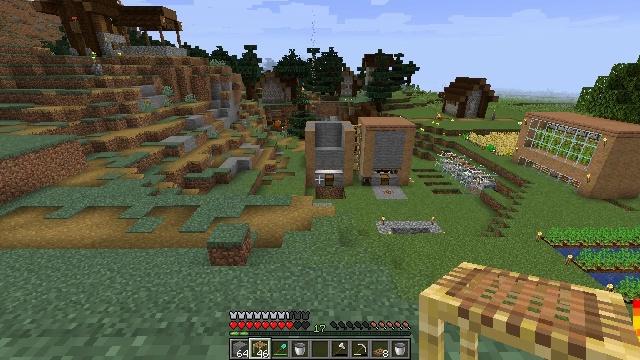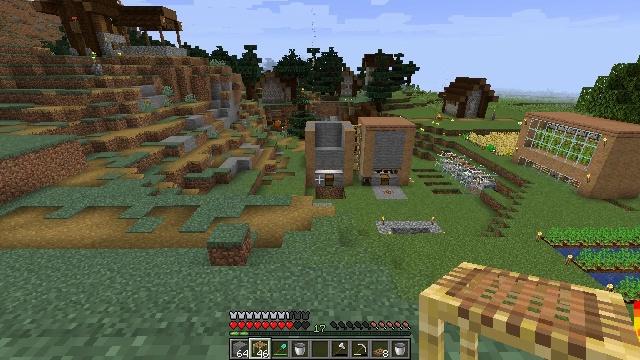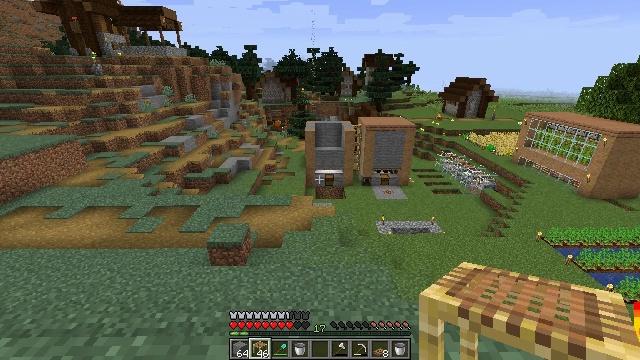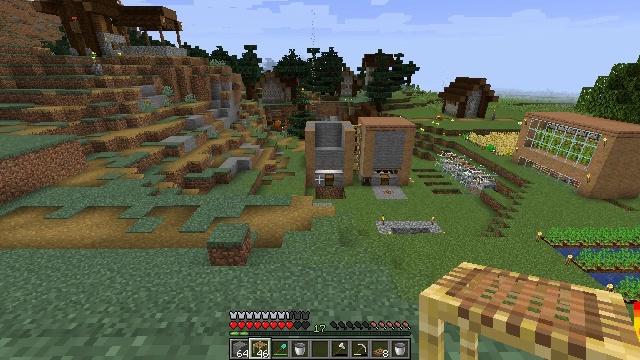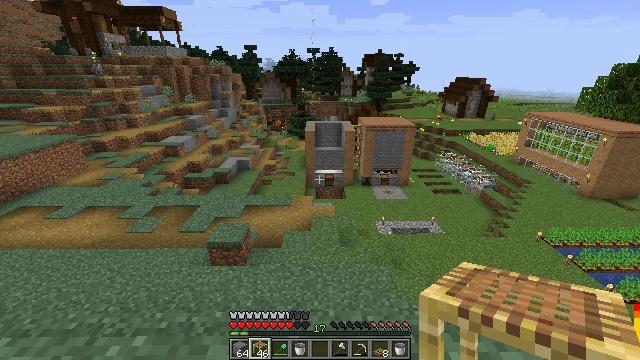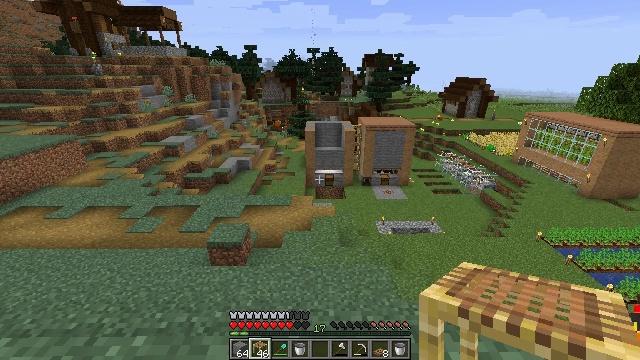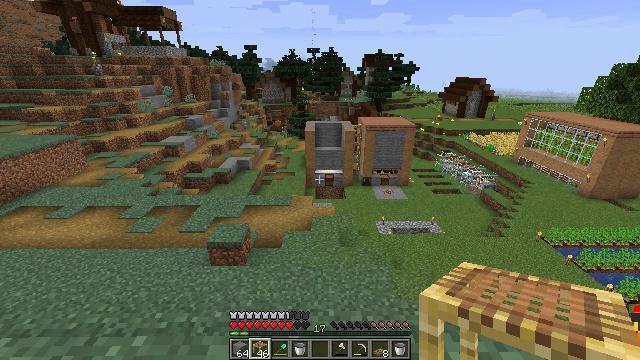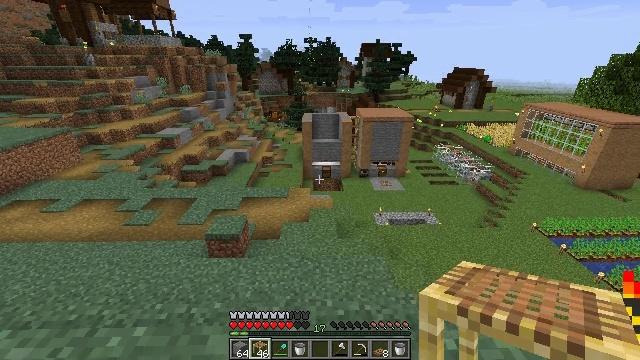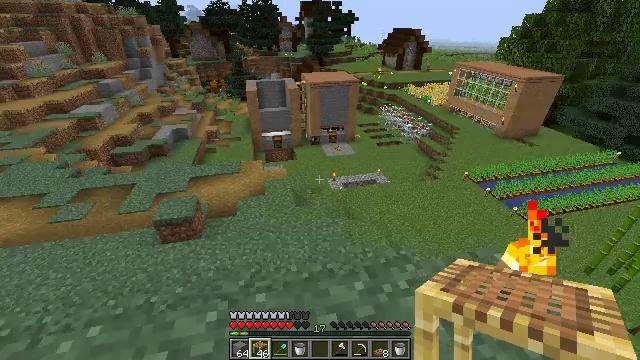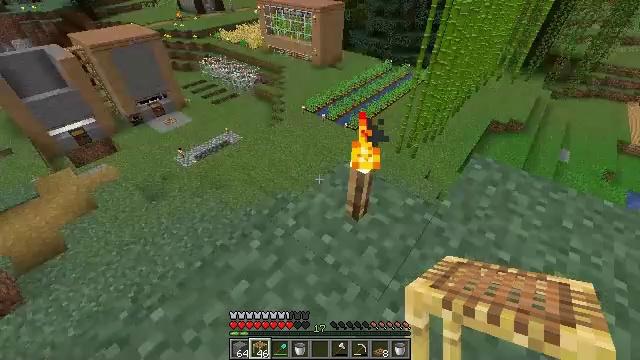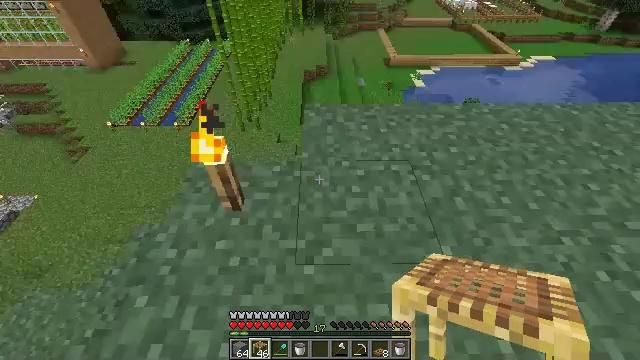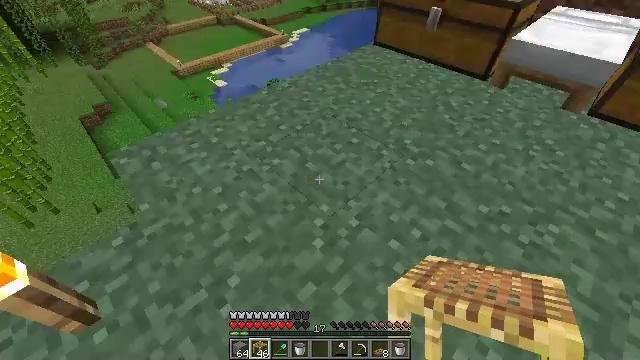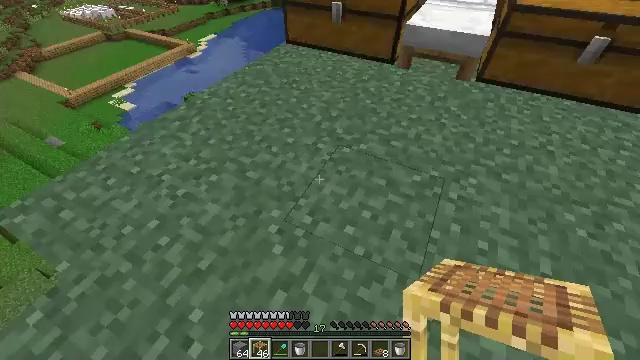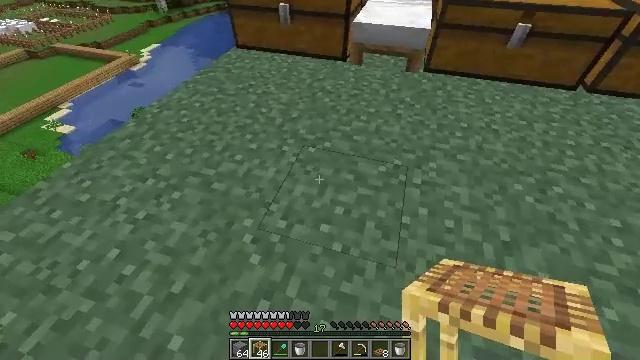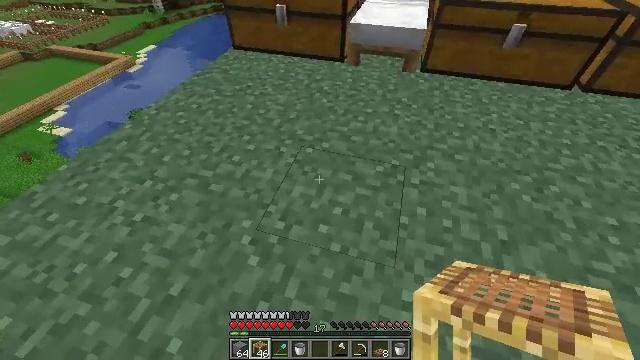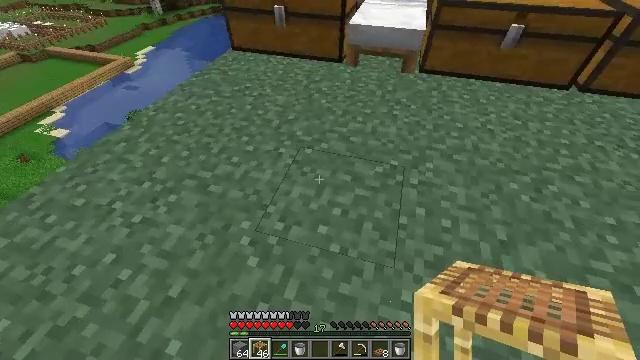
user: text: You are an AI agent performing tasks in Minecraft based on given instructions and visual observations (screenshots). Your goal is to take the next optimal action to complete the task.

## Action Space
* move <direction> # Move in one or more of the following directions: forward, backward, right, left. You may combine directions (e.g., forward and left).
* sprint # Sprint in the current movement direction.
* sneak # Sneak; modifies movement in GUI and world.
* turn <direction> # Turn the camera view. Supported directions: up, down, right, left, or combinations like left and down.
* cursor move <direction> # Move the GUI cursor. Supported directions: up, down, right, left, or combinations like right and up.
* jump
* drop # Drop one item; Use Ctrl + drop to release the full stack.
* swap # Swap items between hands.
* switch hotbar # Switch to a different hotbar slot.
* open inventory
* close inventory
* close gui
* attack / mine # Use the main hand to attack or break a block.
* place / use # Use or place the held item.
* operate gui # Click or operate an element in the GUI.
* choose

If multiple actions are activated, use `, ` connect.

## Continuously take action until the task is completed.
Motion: motion action
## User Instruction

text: Create iron bars from iron ingots in the crafting table.
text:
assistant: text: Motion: no_op
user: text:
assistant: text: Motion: no_op
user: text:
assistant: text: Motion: no_op
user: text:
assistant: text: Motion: no_op
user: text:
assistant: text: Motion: no_op
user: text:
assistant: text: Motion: no_op
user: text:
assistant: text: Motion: turn down
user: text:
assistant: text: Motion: turn right and down
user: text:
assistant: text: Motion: turn right and down
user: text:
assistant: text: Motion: turn right and down
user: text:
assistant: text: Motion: turn right
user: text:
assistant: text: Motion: turn right
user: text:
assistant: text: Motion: turn right
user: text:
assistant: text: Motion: no_op
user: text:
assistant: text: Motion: no_op
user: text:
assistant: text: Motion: no_op
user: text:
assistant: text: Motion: no_op
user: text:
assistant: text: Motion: turn left and up
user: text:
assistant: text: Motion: turn left and up
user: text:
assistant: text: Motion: move forward, turn right and up
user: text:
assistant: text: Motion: move forward, turn right and up
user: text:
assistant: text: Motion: move forward, turn left and up
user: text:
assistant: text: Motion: move forward, turn up
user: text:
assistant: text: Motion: move forward
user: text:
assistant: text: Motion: move forward, turn right
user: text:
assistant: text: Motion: turn right
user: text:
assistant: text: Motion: use / place
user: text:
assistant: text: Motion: use / place
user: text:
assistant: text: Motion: use / place
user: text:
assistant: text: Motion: use / place